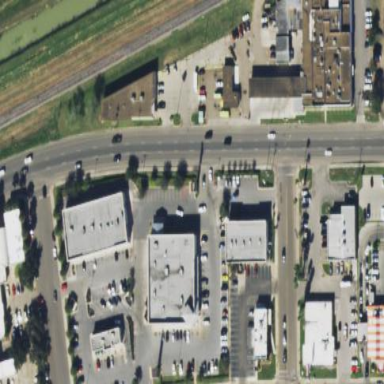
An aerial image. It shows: Retail area.